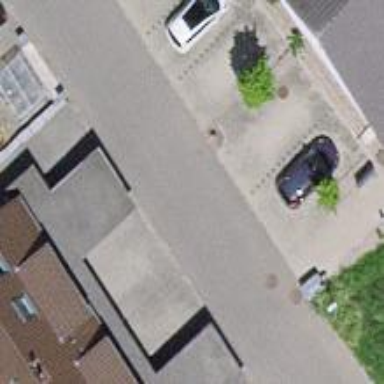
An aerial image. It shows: Smoothly paved residential road.